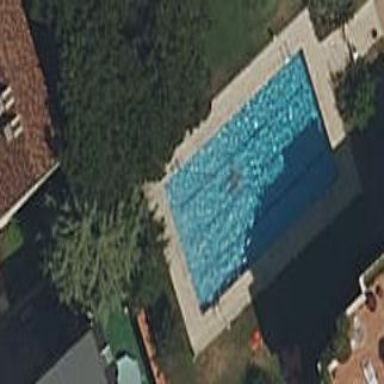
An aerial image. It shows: Swimming pool located in leisure land.